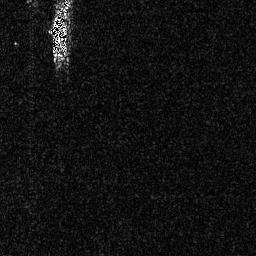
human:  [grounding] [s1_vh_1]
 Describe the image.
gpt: In the satellite image, there is  <ref>1 medium ship </ref> <box>[[18, 1, 26, 24, 0]]</box> located at top left.